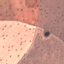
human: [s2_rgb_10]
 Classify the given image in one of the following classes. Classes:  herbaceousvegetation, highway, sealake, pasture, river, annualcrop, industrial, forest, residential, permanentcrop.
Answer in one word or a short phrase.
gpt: PermanentCrop